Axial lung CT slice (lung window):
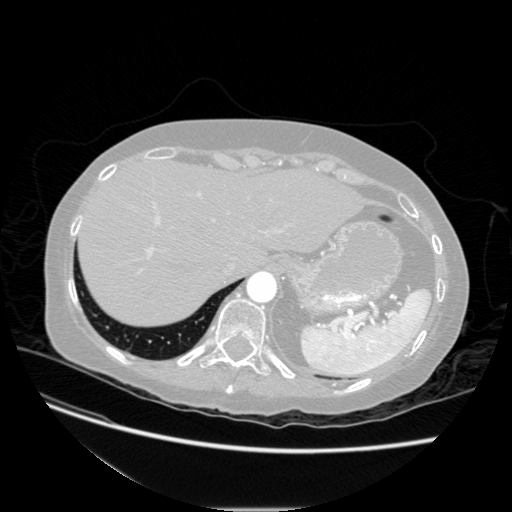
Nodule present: no